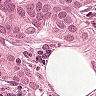
Metastatic tissue present: yes